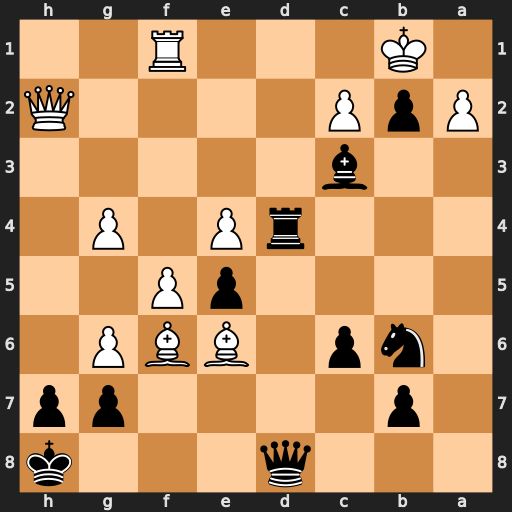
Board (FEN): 3q3k/1p4pp/1np1BBP1/4pP2/3rP1P1/2b5/PpP4Q/1K3R2
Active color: b
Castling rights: -
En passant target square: -
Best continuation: Rd1+ Rxd1 Qxd1#